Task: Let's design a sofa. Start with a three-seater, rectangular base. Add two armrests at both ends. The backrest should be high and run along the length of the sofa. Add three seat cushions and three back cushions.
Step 157:
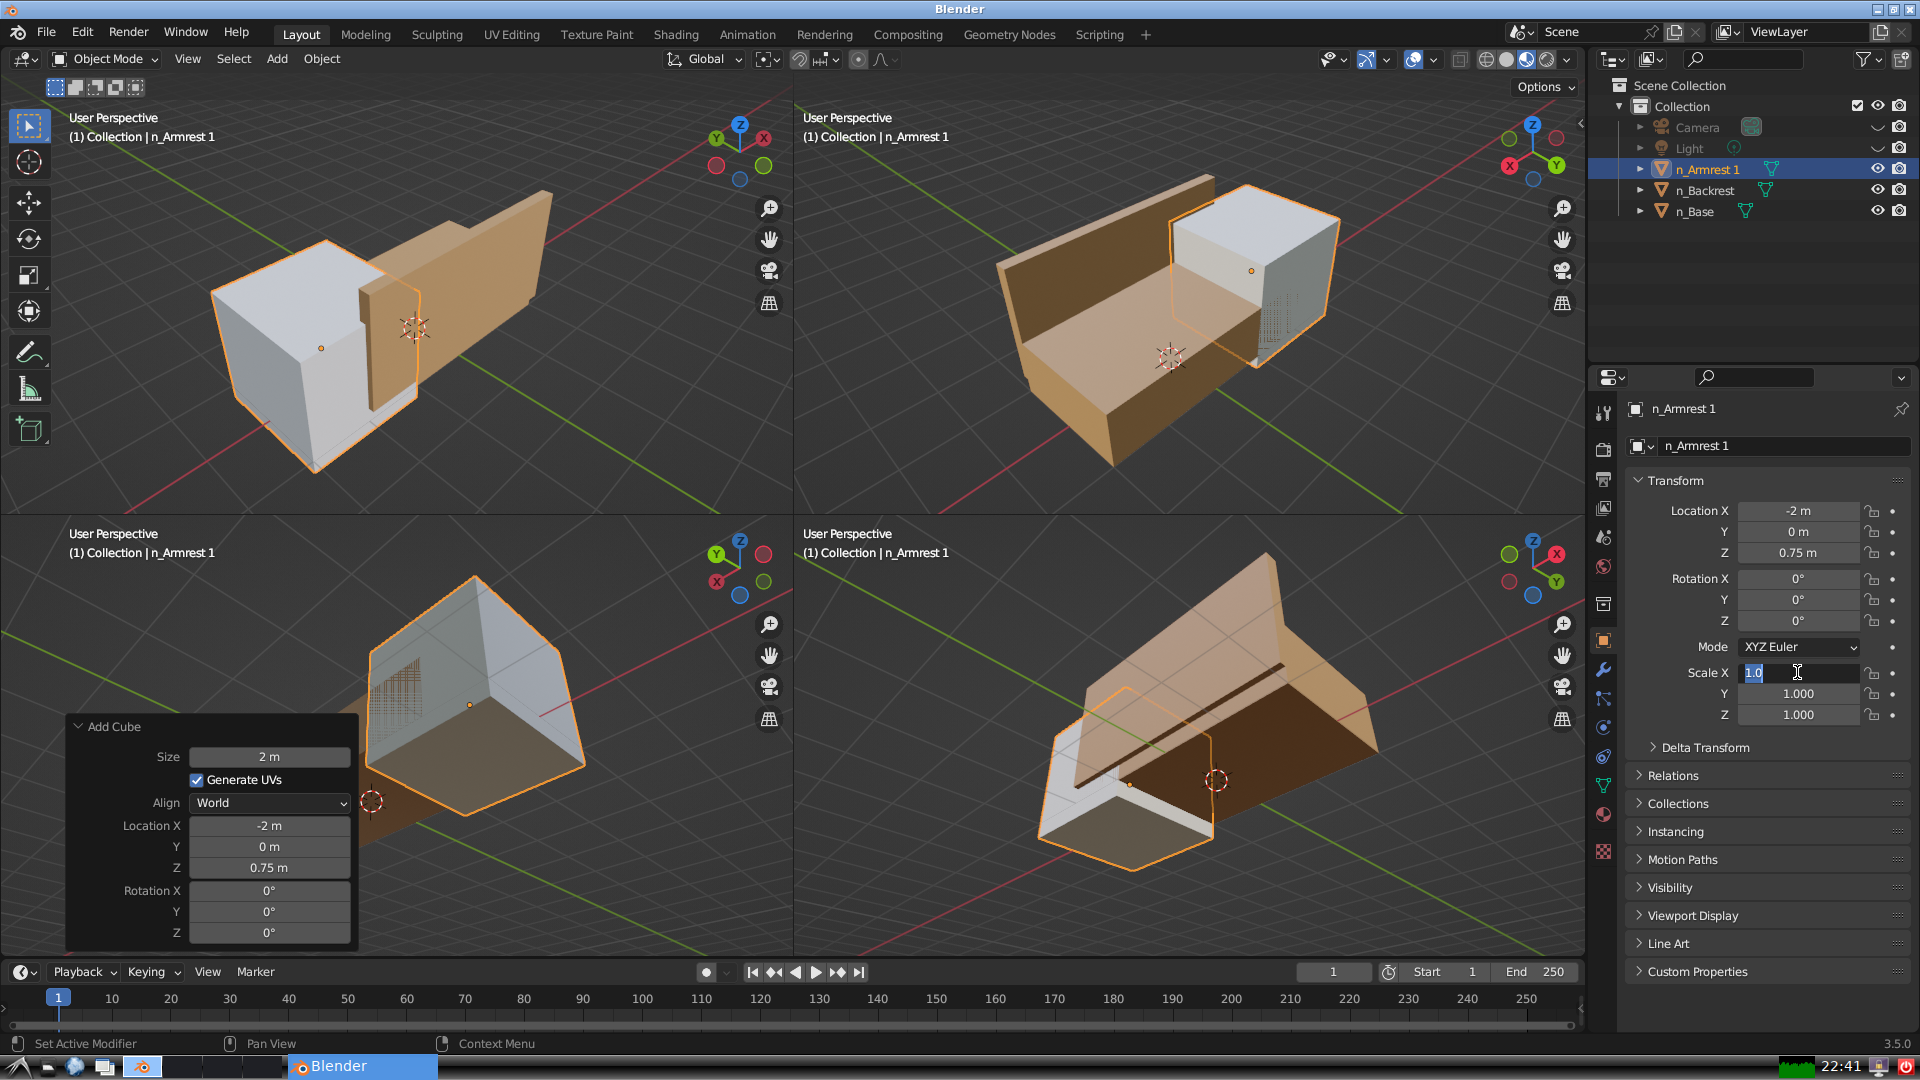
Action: input_text: 0.1